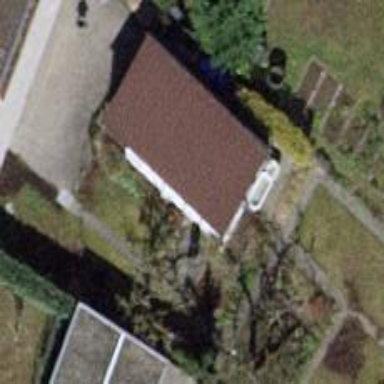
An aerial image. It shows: Shed.